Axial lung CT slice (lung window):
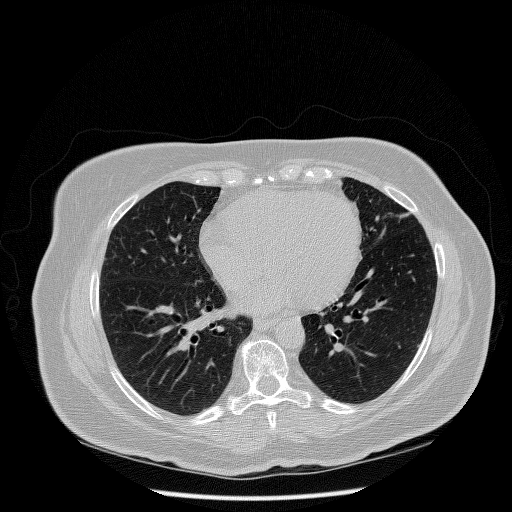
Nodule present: no